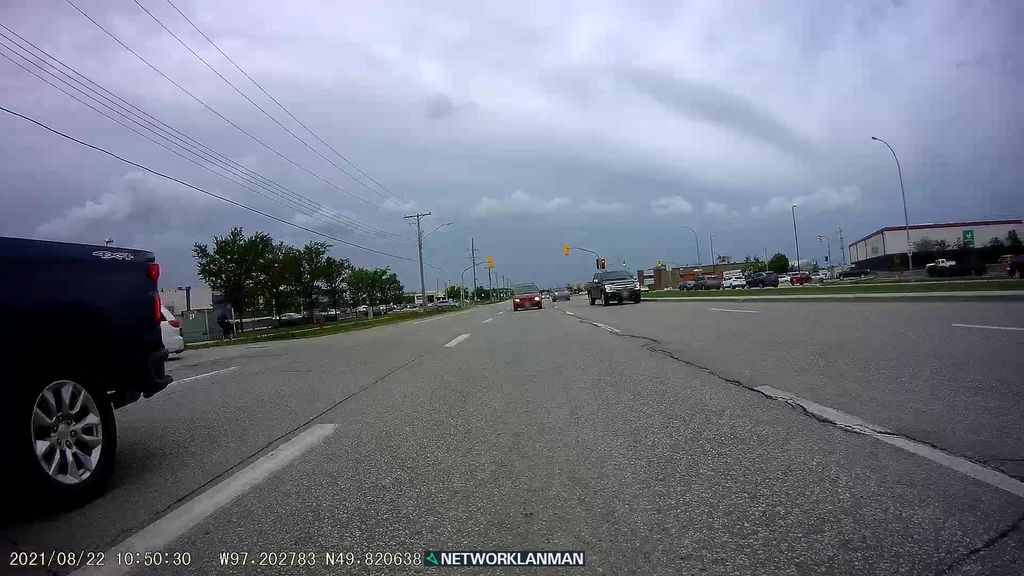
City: winnipeg